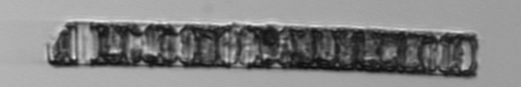
Label: Paralia_sulcata